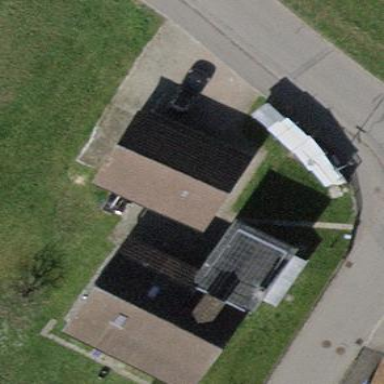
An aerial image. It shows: Garage.